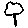
Label: tree